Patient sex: F
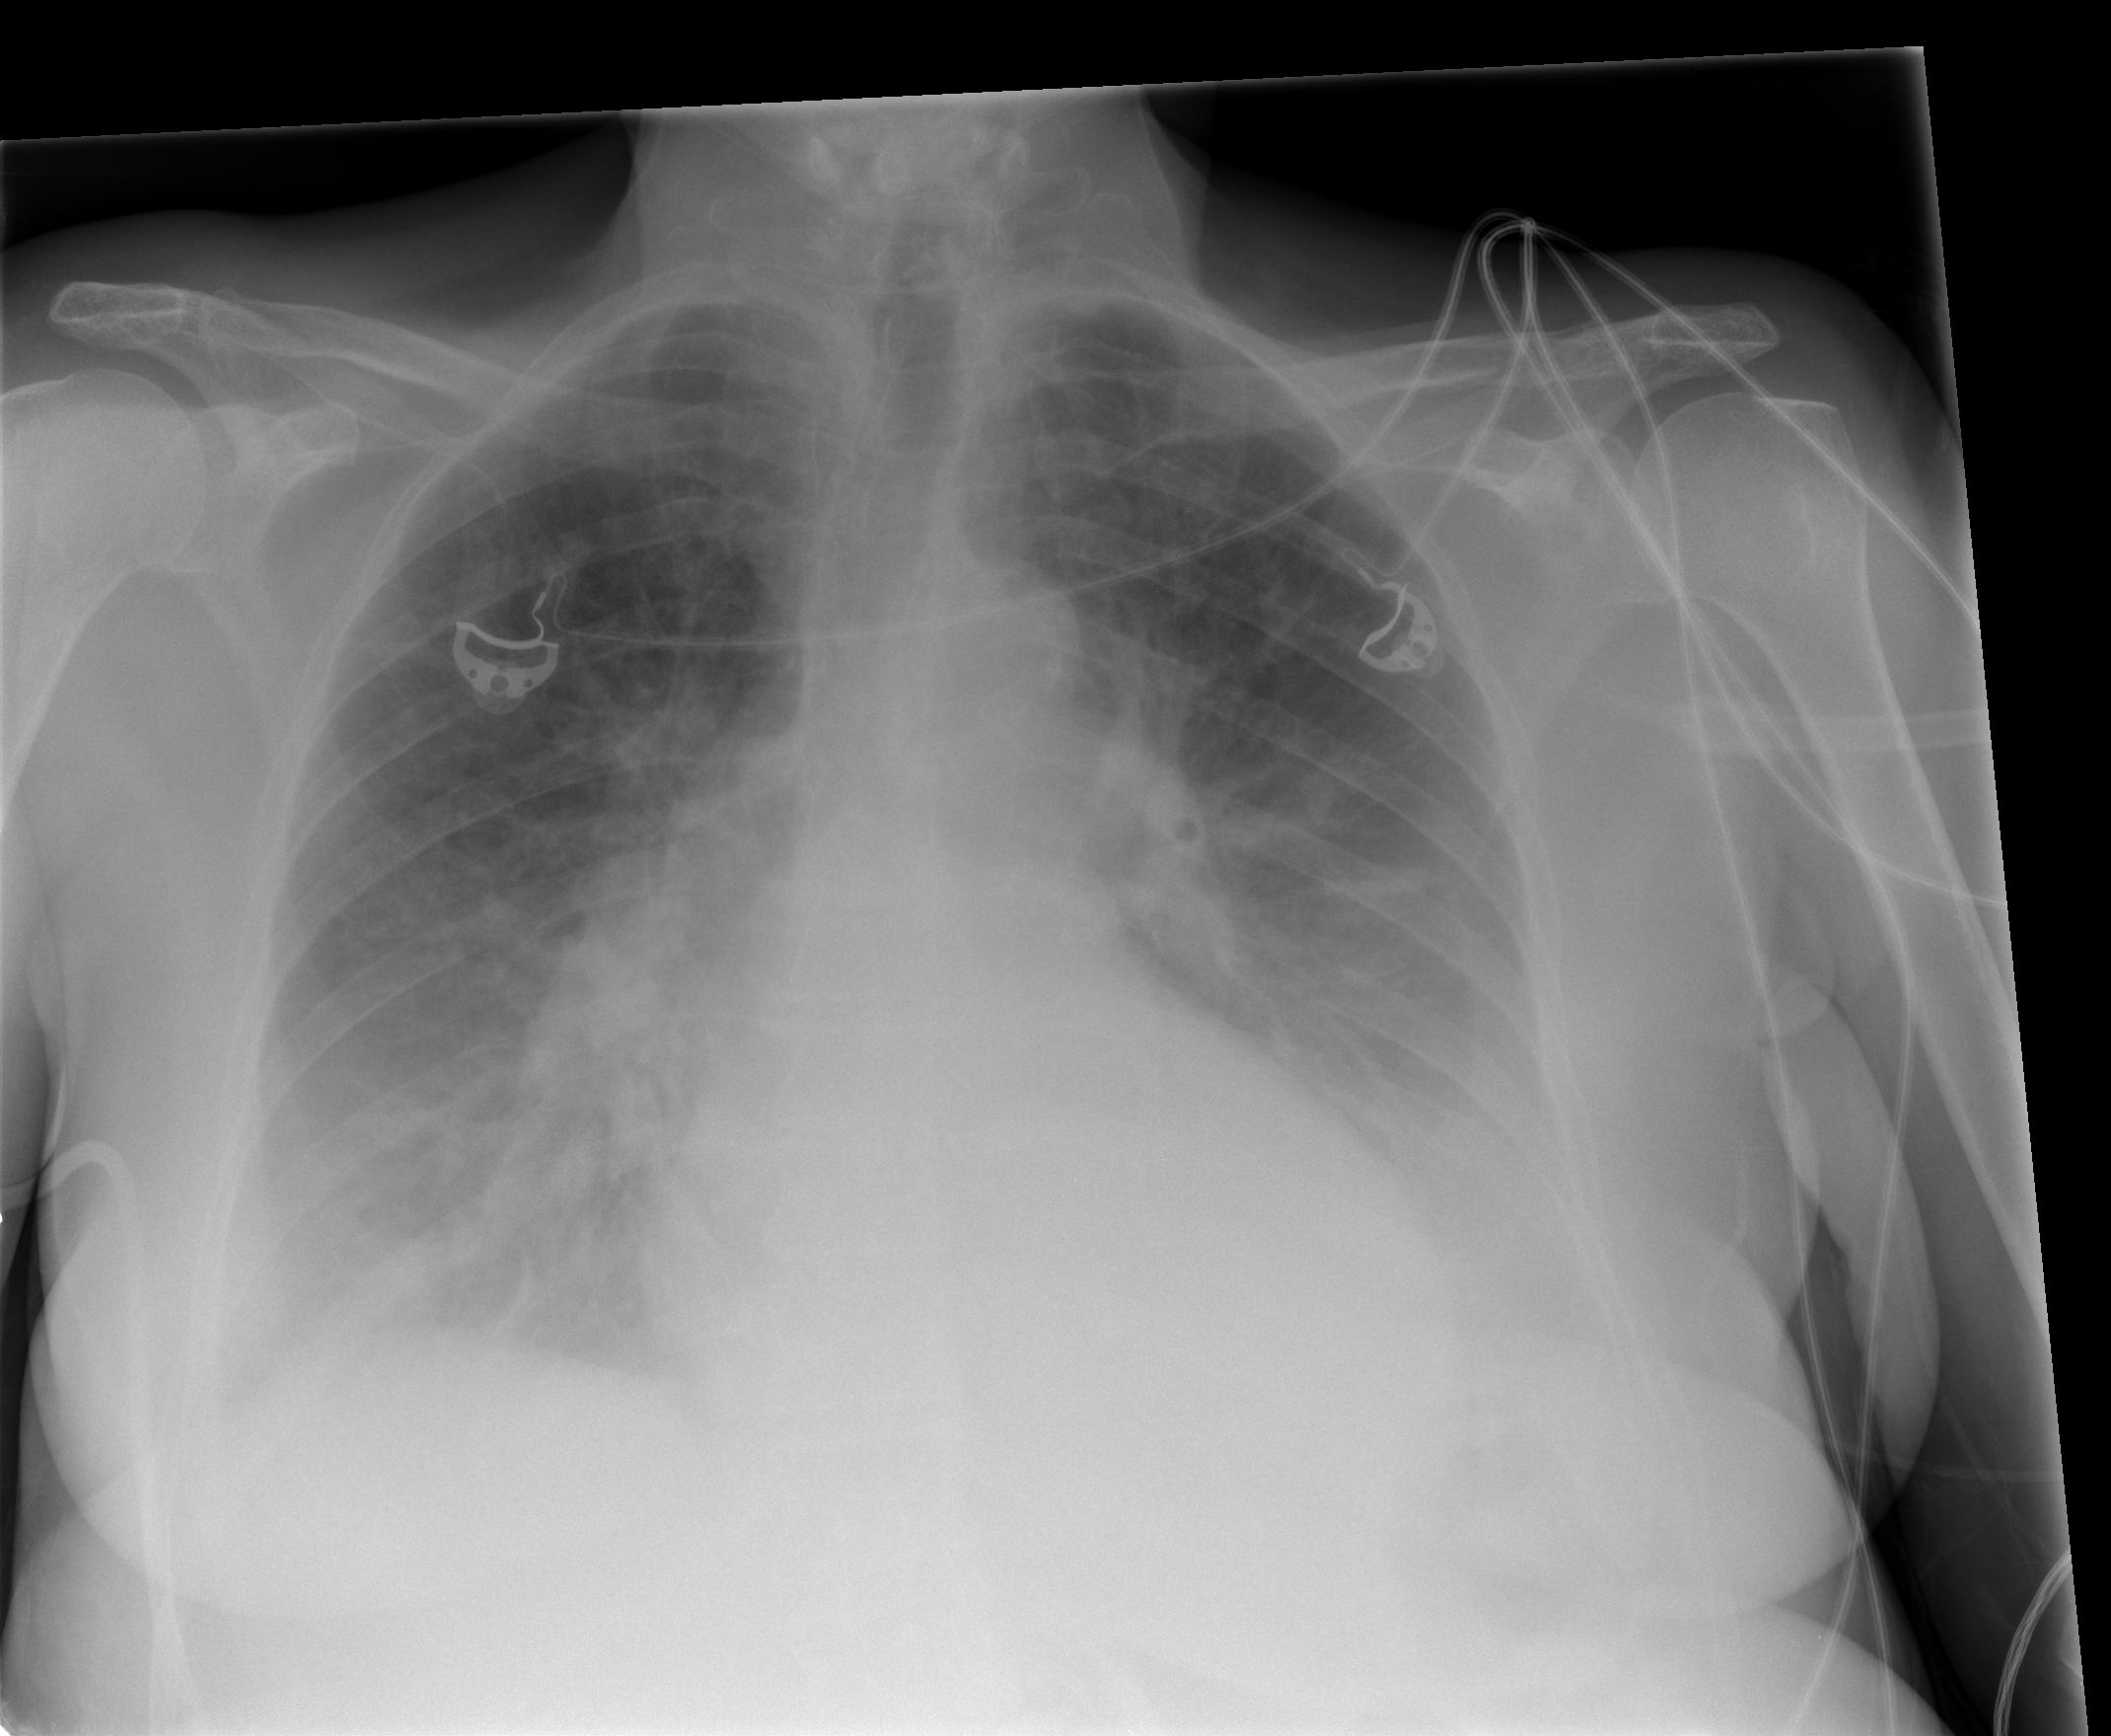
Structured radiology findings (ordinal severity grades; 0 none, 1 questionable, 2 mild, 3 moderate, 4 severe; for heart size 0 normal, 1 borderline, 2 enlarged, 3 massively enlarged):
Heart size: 2
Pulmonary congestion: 0
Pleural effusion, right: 1
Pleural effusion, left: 2
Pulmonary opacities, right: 2
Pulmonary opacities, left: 0
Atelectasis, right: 2
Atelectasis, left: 2